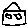
Label: house